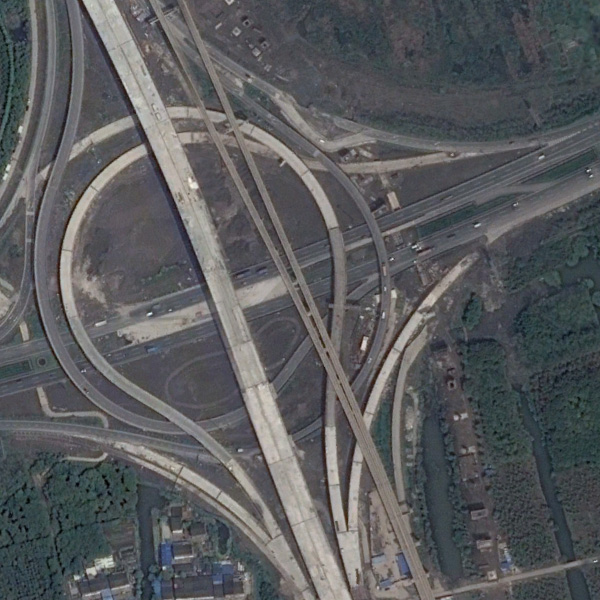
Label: Viaduct